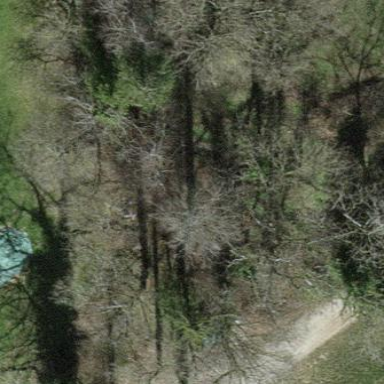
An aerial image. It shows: Forest area.